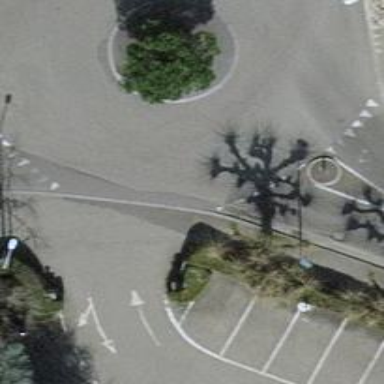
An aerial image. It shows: Tertiary road made of asphalt leading to roundabout junction.